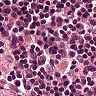
Metastatic tissue present: no